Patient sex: F
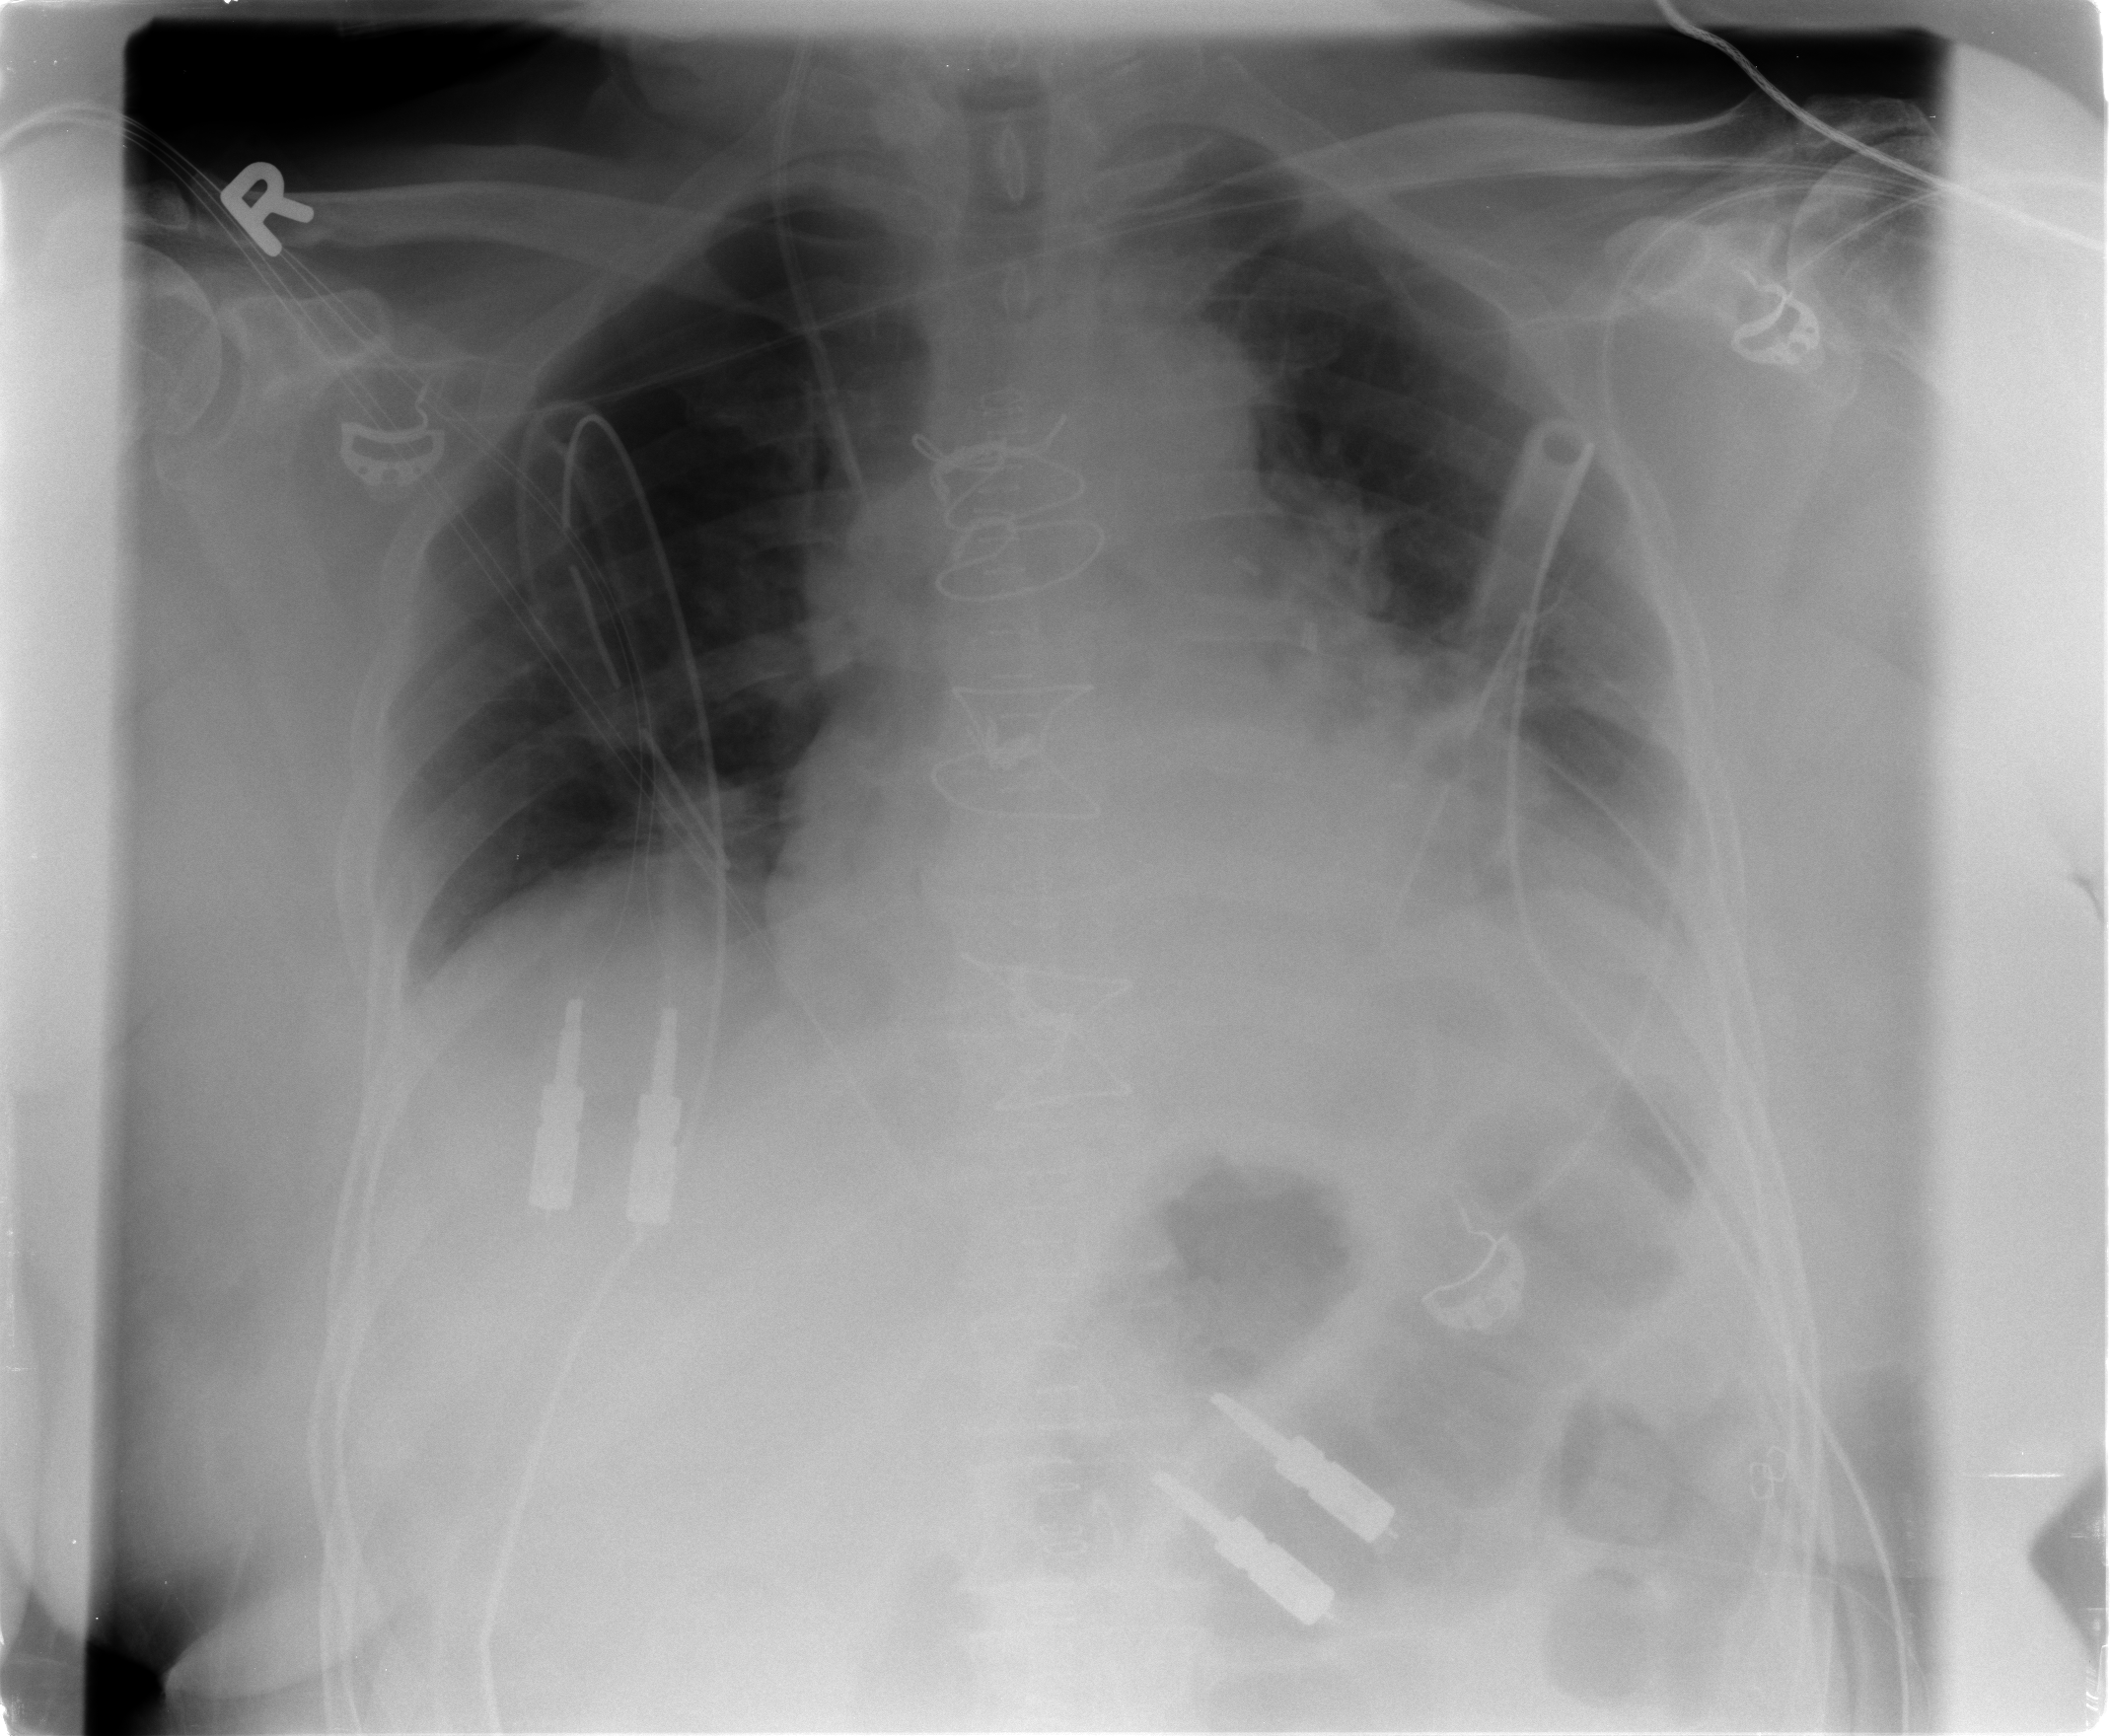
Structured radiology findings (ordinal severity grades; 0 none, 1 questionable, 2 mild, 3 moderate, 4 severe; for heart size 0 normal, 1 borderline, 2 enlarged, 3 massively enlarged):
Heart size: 0
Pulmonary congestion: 0
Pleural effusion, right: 1
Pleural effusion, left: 2
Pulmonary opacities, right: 0
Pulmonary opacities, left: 0
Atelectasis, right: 2
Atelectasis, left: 2